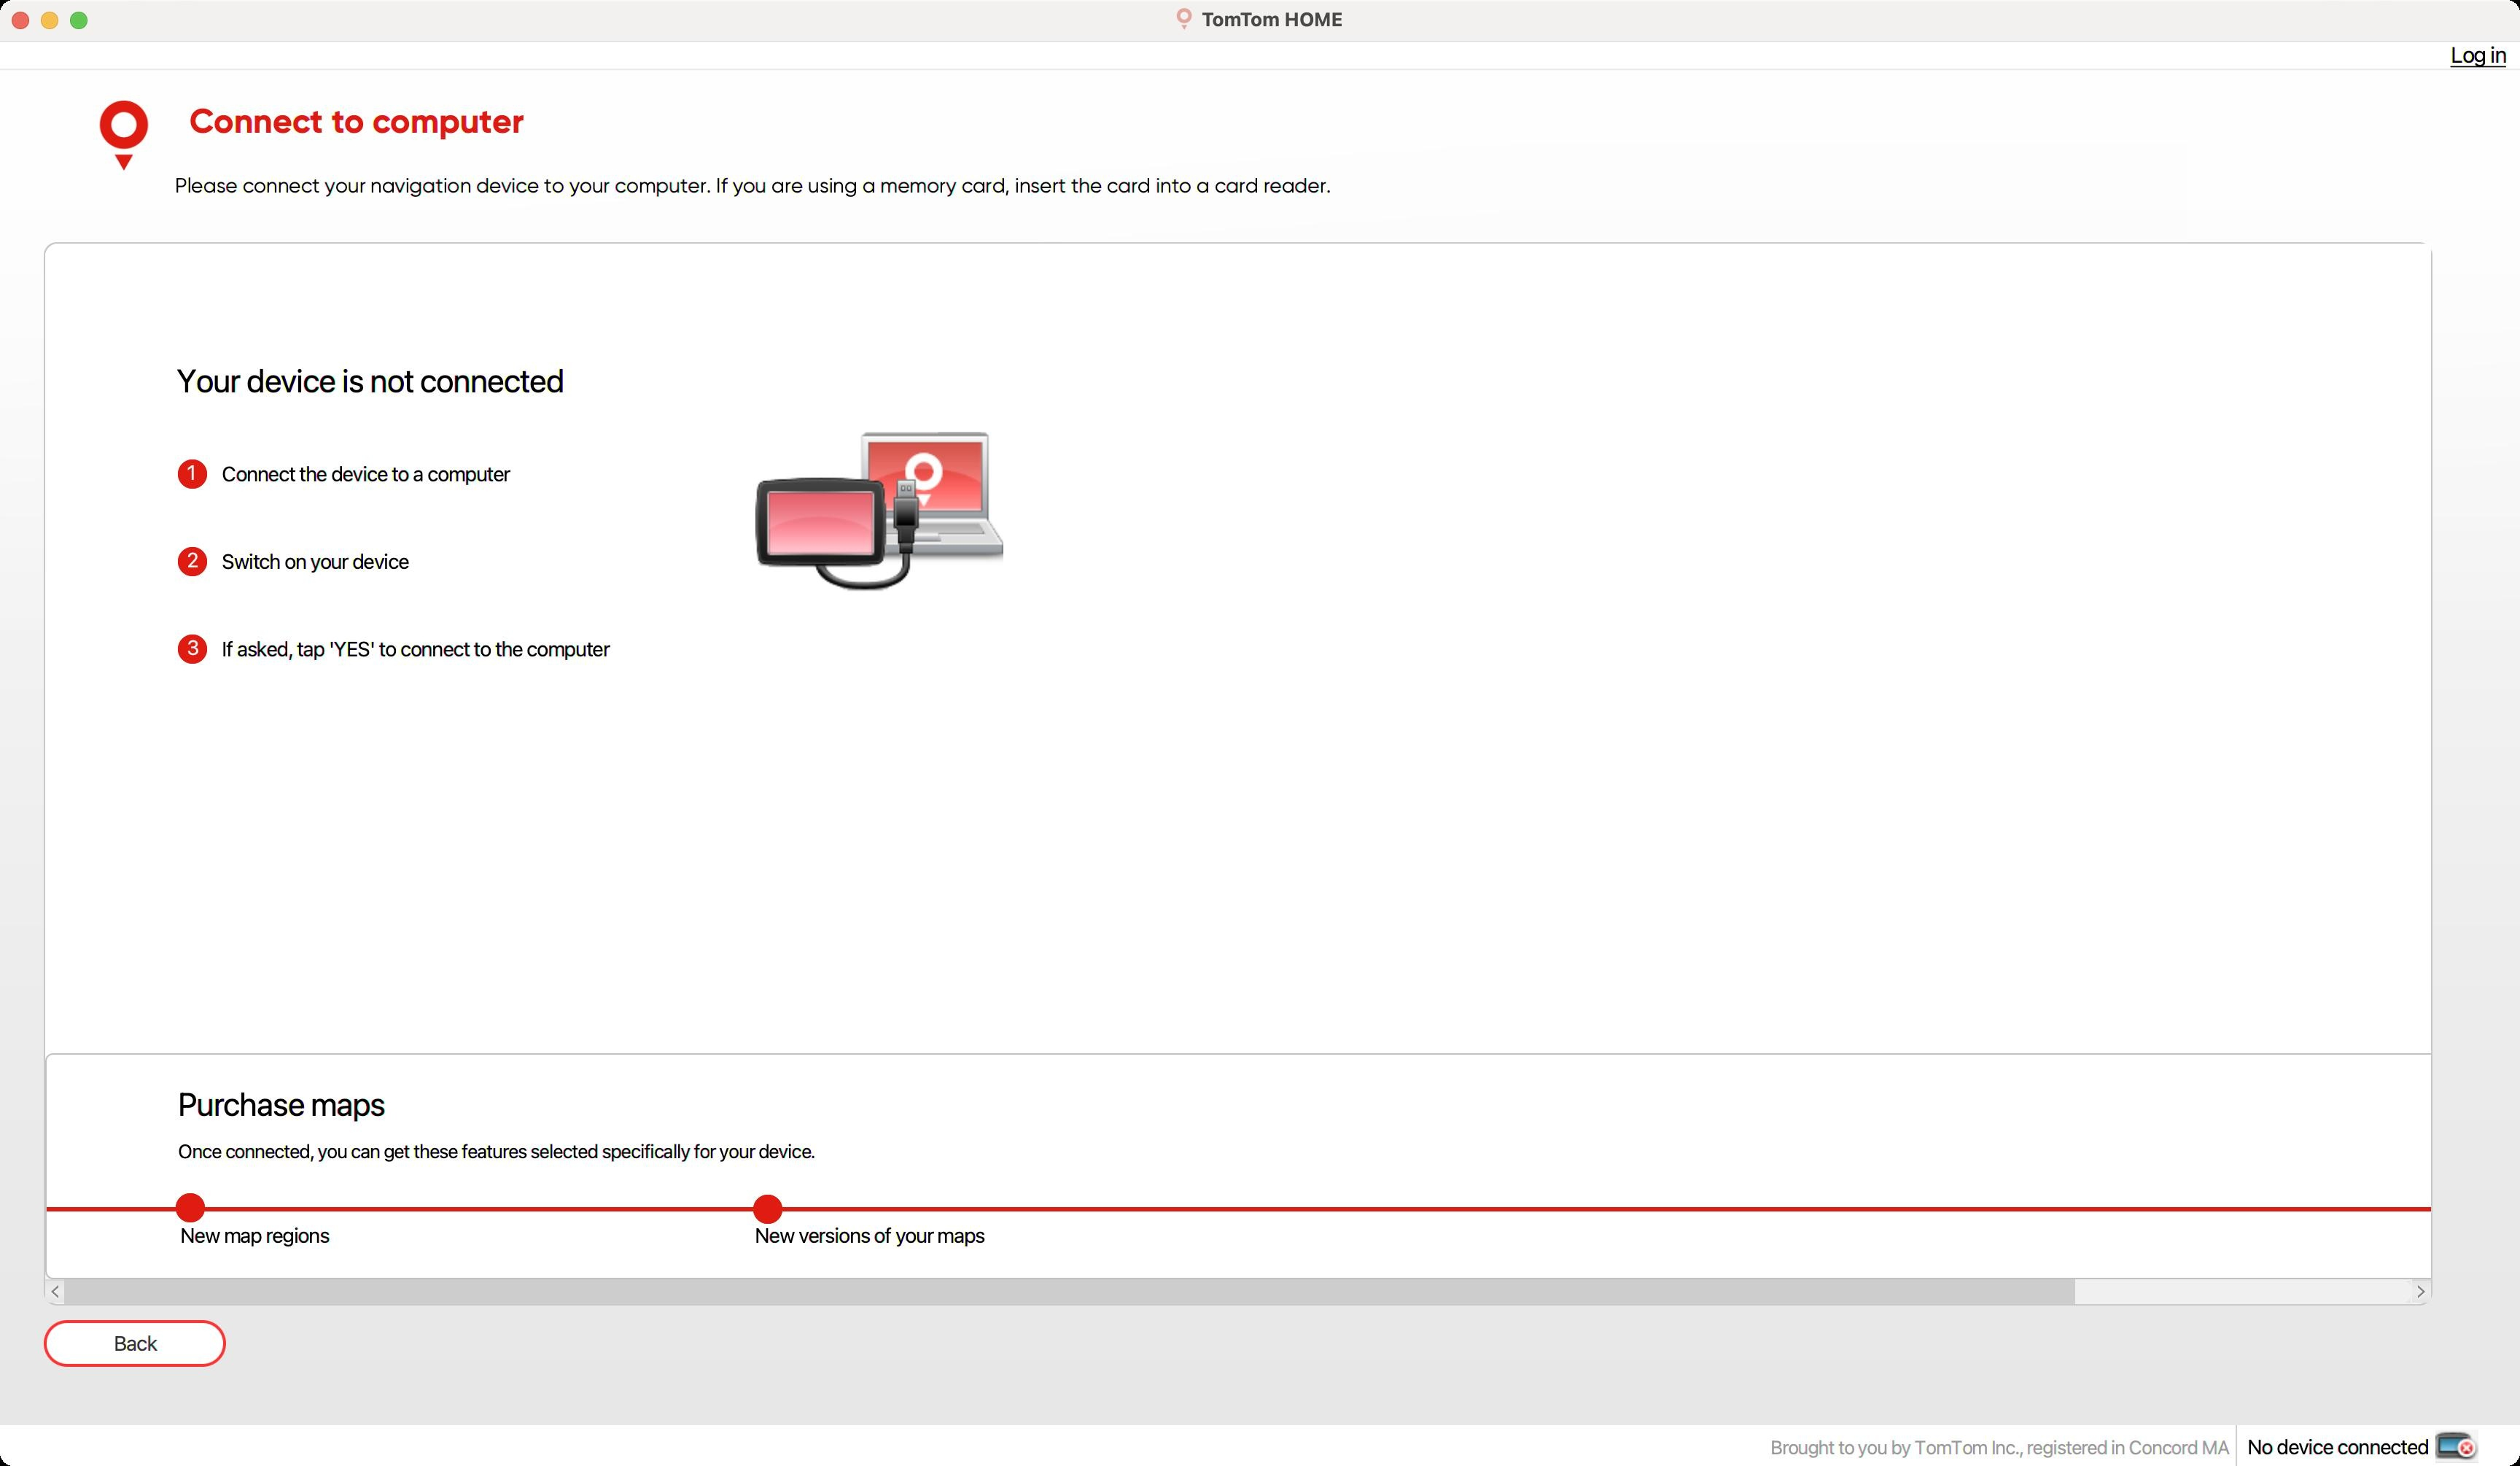
Accessibility tree:
{"name": "TomTom_HOME", "role": "AXWindow", "description": null, "role_description": "standard window", "value": null, "position": "0.00;38.00", "size": "1728;1005", "children": [{"name": null, "role": "AXMenuBar", "description": null, "role_description": "menu bar", "value": null, "position": "-9.30;28.00", "size": "0;0", "children": []}, {"name": null, "role": "AXStaticText", "description": null, "role_description": "text", "value": "Log in", "position": "1680.30;28.00", "size": "39;19", "children": []}, {"name": null, "role": "AXStaticText", "description": null, "role_description": "text", "value": "Brought to you by TomTom Inc., registered in Concord MA", "position": "1214.00;984.00", "size": "315;17", "children": []}, {"name": null, "role": "AXStaticText", "description": null, "role_description": "text", "value": "No device connected", "position": "1541.00;983.00", "size": "125;18", "children": []}, {"name": null, "role": "AXStaticText", "description": null, "role_description": "text", "value": null, "position": "1670.00;980.00", "size": "30;23", "children": [{"name": null, "role": "AXImage", "description": null, "role_description": "image", "value": null, "position": "1670.00;980.00", "size": "29;23", "children": []}]}, {"name": null, "role": "AXImage", "description": null, "role_description": "image", "value": null, "position": "1700.00;977.00", "size": "28;28", "children": []}, {"name": "Back", "role": "AXButton", "description": null, "role_description": "button", "value": null, "position": "30.00;905.00", "size": "125;32", "children": []}, {"name": null, "role": "AXImage", "description": null, "role_description": "image", "value": null, "position": "60.00;68.00", "size": "50;50", "children": []}, {"name": null, "role": "AXStaticText", "description": null, "role_description": "text", "value": "Connect to computer", "position": "130.00;69.00", "size": "230;28", "children": []}, {"name": null, "role": "AXStaticText", "description": null, "role_description": "text", "value": "Please connect your navigation device to your computer. If you are using a memory card, insert the card into a card reader.", "position": "110.00;118.00", "size": "803;18", "children": []}, {"name": null, "role": "AXImage", "description": null, "role_description": "image", "value": null, "position": "1614.00;53.00", "size": "114;67", "children": []}, {"name": null, "role": "AXScrollArea", "description": null, "role_description": "scroll area", "value": null, "position": "30.00;166.00", "size": "1638;729", "children": [{"name": null, "role": "AXStaticText", "description": null, "role_description": "text", "value": "Your device is not connected", "position": "121.00;247.00", "size": "266;28", "children": []}, {"name": null, "role": "AXStaticText", "description": null, "role_description": "text", "value": "Connect the device to a computer", "position": "111.00;315.00", "size": "239;20", "children": [{"name": null, "role": "AXStaticText", "description": null, "role_description": "text", "value": "1", "position": "111.00;315.00", "size": "23;18", "children": []}]}, {"name": null, "role": "AXStaticText", "description": null, "role_description": "text", "value": "Switch on your device", "position": "111.00;375.00", "size": "170;20", "children": [{"name": null, "role": "AXStaticText", "description": null, "role_description": "text", "value": "2", "position": "111.00;375.00", "size": "25;18", "children": []}]}, {"name": null, "role": "AXStaticText", "description": null, "role_description": "text", "value": "If asked, tap 'YES' to connect to the computer", "position": "111.00;435.00", "size": "307;20", "children": [{"name": null, "role": "AXStaticText", "description": null, "role_description": "text", "value": "3", "position": "111.00;435.00", "size": "25;18", "children": []}]}, {"name": null, "role": "AXImage", "description": null, "role_description": "image", "value": null, "position": "518.00;296.00", "size": "170;110", "children": []}, {"name": null, "role": "AXStaticText", "description": null, "role_description": "text", "value": "Purchase maps", "position": "122.00;743.00", "size": "143;28", "children": []}, {"name": null, "role": "AXStaticText", "description": null, "role_description": "text", "value": "Once connected, you can get these features selected specifically for your device.", "position": "122.00;781.00", "size": "437;17", "children": []}, {"name": null, "role": "AXStaticText", "description": null, "role_description": "text", "value": "New map regions", "position": "123.50;838.00", "size": "150;18", "children": []}, {"name": null, "role": "AXStaticText", "description": null, "role_description": "text", "value": "New versions of your maps", "position": "517.50;838.00", "size": "158;18", "children": []}, {"name": null, "role": "AXScrollBar", "description": null, "role_description": "scroll bar", "value": 0.0, "position": "30.00;166.00", "size": "20;100", "children": [{"name": null, "role": "AXButton", "description": null, "role_description": "increment arrow button", "value": null, "position": "30.00;252.00", "size": "20;13", "children": []}, {"name": null, "role": "AXButton", "description": null, "role_description": "decrement arrow button", "value": null, "position": "30.00;167.00", "size": "20;13", "children": []}, {"name": null, "role": "AXValueIndicator", "description": null, "role_description": "value indicator", "value": 0.0, "position": "30.00;180.00", "size": "20;72", "children": []}]}, {"name": null, "role": "AXScrollBar", "description": null, "role_description": "scroll bar", "value": 0.0, "position": "30.00;877.00", "size": "1638;17", "children": [{"name": null, "role": "AXButton", "description": null, "role_description": "increment arrow button", "value": null, "position": "1654.00;877.00", "size": "13;17", "children": []}, {"name": null, "role": "AXButton", "description": null, "role_description": "decrement arrow button", "value": null, "position": "31.00;877.00", "size": "13;17", "children": []}, {"name": null, "role": "AXValueIndicator", "description": null, "role_description": "value indicator", "value": 0.0, "position": "44.00;877.00", "size": "1379;17", "children": []}]}]}, {"name": null, "role": "AXButton", "description": null, "role_description": "close button", "value": null, "position": "7.00;6.00", "size": "14;16", "children": []}, {"name": null, "role": "AXButton", "description": null, "role_description": "full screen button", "value": null, "position": "47.00;6.00", "size": "14;16", "children": [{"name": null, "role": "AXGroup", "description": null, "role_description": "group", "value": null, "position": "47.00;6.00", "size": "14;16", "children": [{"name": null, "role": "AXGroup", "description": null, "role_description": "group", "value": null, "position": "47.00;6.00", "size": "14;16", "children": []}]}]}, {"name": null, "role": "AXButton", "description": null, "role_description": "minimize button", "value": null, "position": "27.00;6.00", "size": "14;16", "children": []}, {"name": "TomTom_HOME", "role": "AXImage", "description": null, "role_description": "image", "value": null, "position": "804.00;5.00", "size": "16;16", "children": []}, {"name": null, "role": "AXStaticText", "description": null, "role_description": "text", "value": "TomTom HOME", "position": "822.00;5.00", "size": "101;16", "children": []}]}